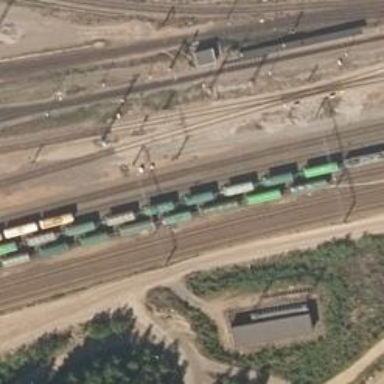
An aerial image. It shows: Rail yard with electrified contact lines for the railway.